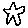
Label: star